Interaction volume radius: 5 \u00c5
Interaction volume height: 10 \u00c5
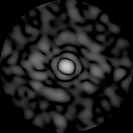
Disorder parameter: 0.92